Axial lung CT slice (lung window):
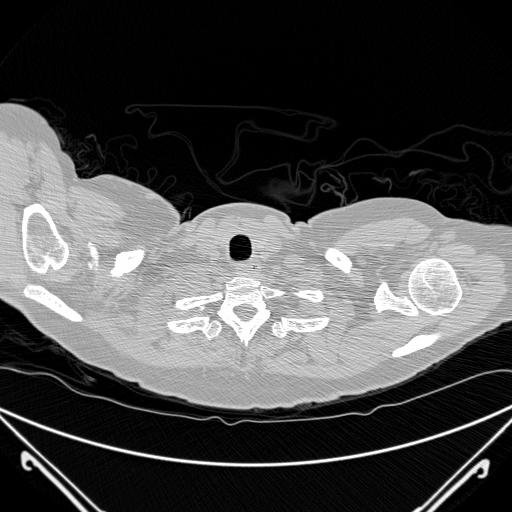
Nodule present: no